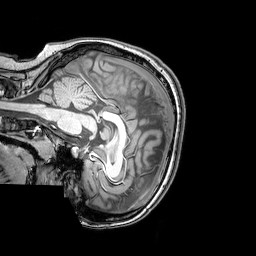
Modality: T1w
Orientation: sagittal
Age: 20
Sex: female
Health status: healthy
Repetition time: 0.081 s
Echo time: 0.037 s